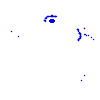
Particle: pion